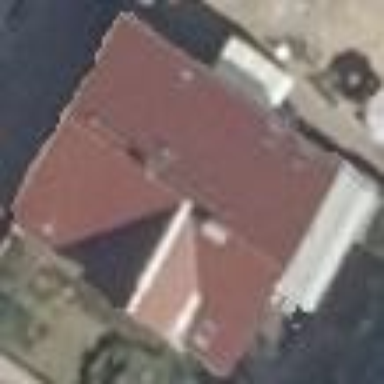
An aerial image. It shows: Gabled roof house.